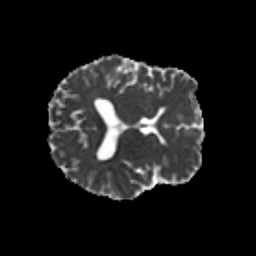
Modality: MD
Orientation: axial
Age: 30
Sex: male
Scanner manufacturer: siemens
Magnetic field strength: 3 T
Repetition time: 8.6 s
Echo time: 0.095 s